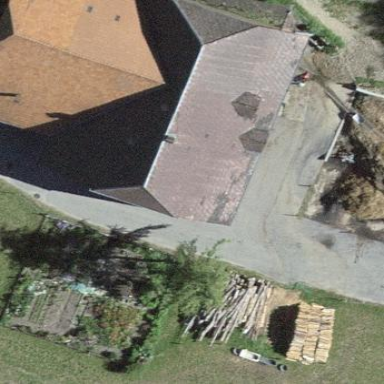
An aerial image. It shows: Farm building.